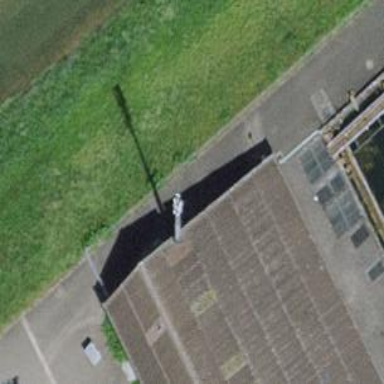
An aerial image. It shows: Communication mast tower.